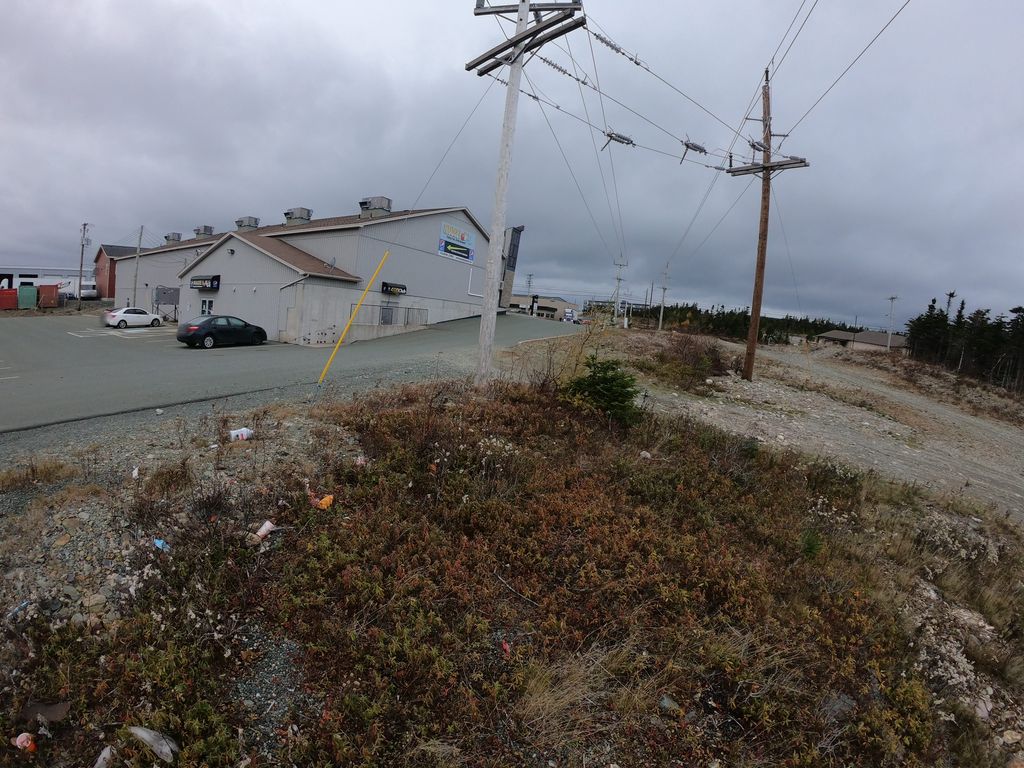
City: st_johns